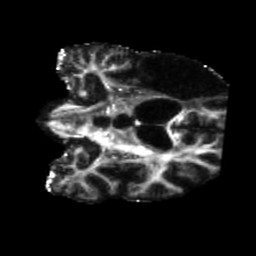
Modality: FA
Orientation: coronal
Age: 42
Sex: male
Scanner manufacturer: siemens
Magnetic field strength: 3 T
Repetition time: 5.47 s
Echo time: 0.0854 s